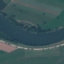
Land use / land cover class: River